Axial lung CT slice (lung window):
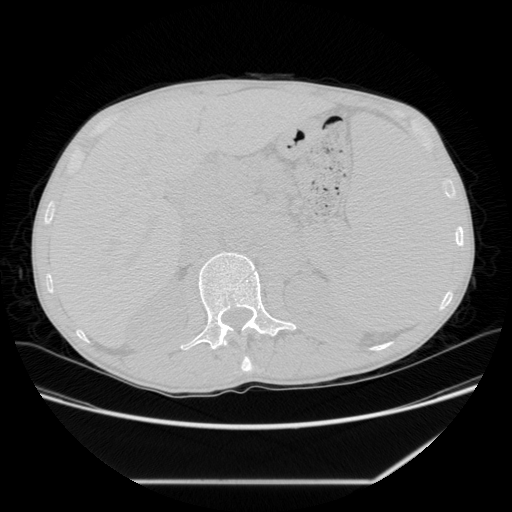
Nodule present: no